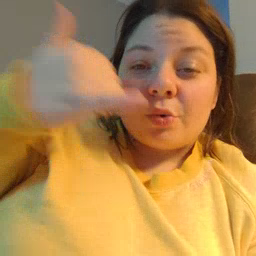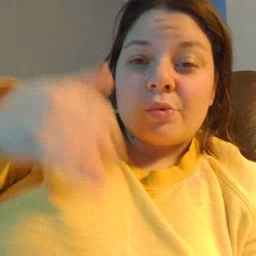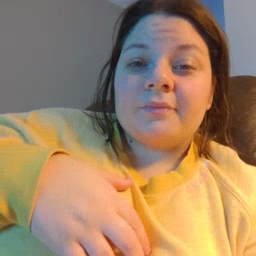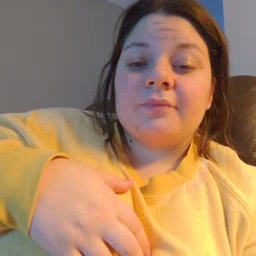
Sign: callonphone